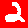
Digit: 2